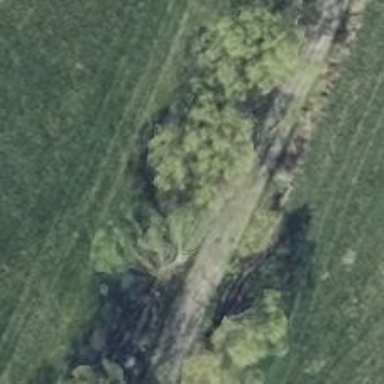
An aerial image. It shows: Row of deciduous broadleaved trees.